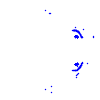
Particle: kaon